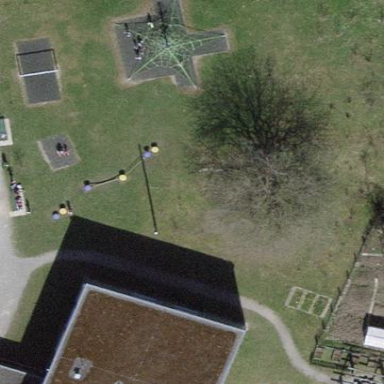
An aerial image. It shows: Playground area for leisure land.